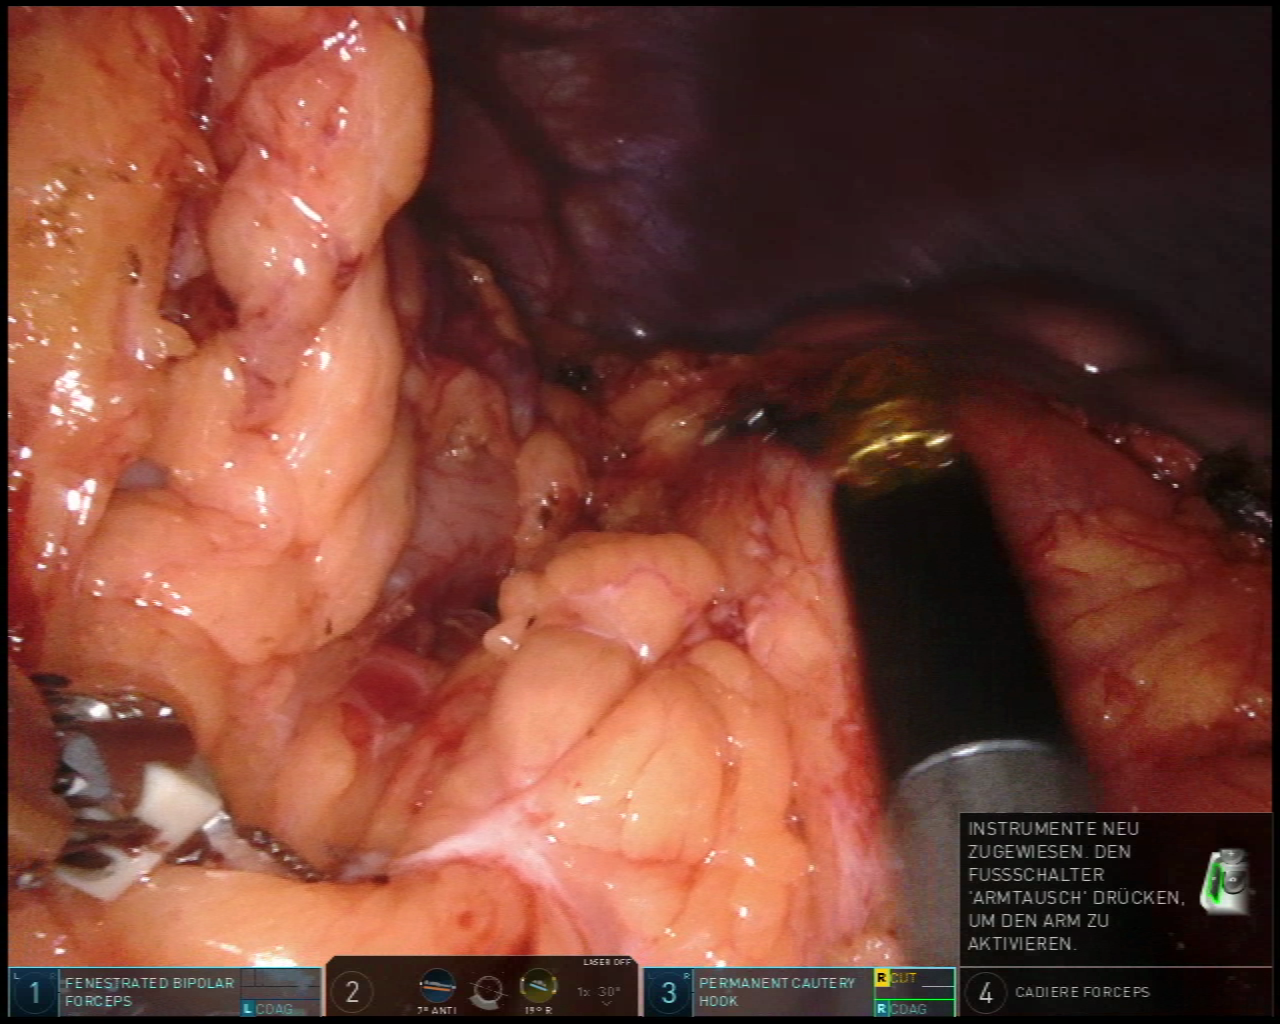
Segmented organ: stomach
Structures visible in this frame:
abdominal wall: yes
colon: yes
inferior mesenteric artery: no
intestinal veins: no
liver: no
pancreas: no
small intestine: no
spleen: no
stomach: yes
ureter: no
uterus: no
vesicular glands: no